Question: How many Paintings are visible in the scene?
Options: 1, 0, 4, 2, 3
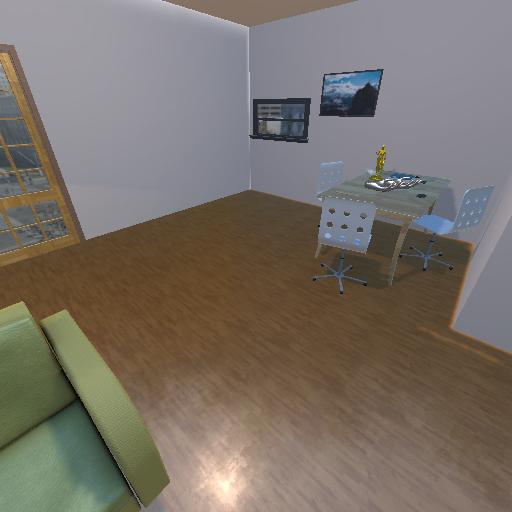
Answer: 1